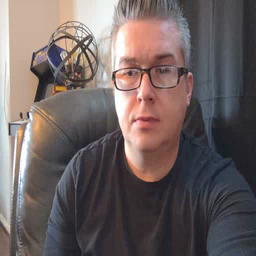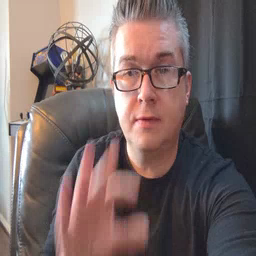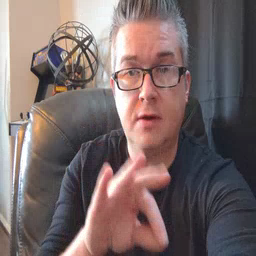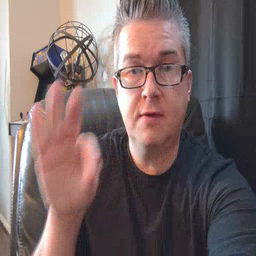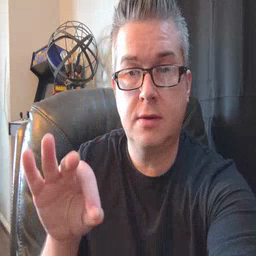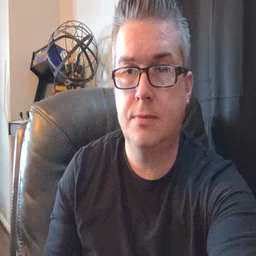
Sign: frenchfries